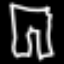
Label: pants